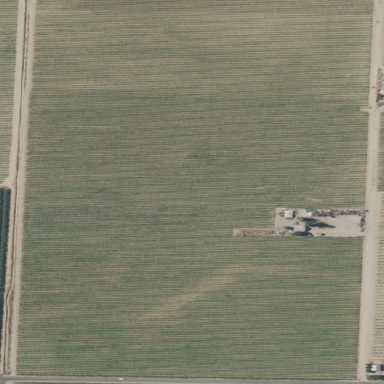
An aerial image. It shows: Vineyard.